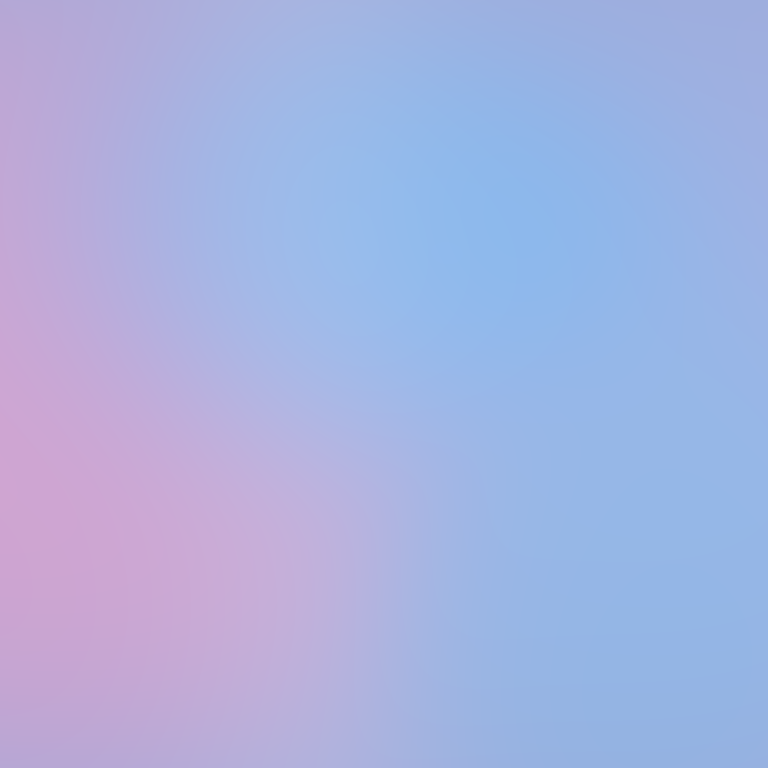
Abstract light effect, smooth gradient from soft blue to gentle pink, serene atmosphere, diffuse light, no room, no furniture, no objects.